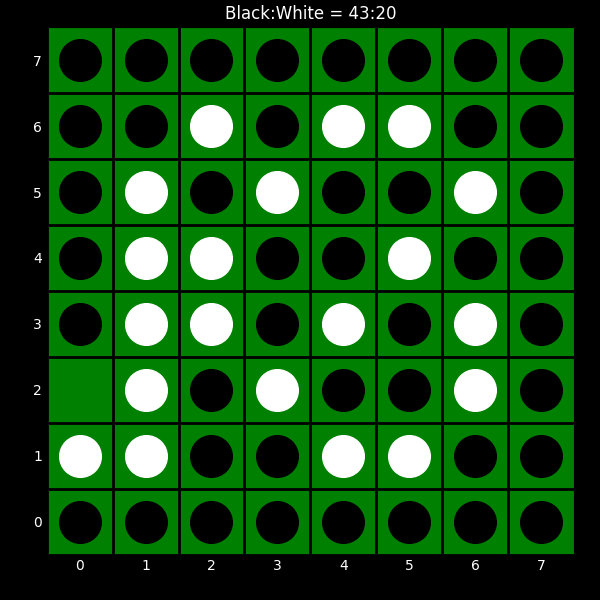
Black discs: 43
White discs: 20